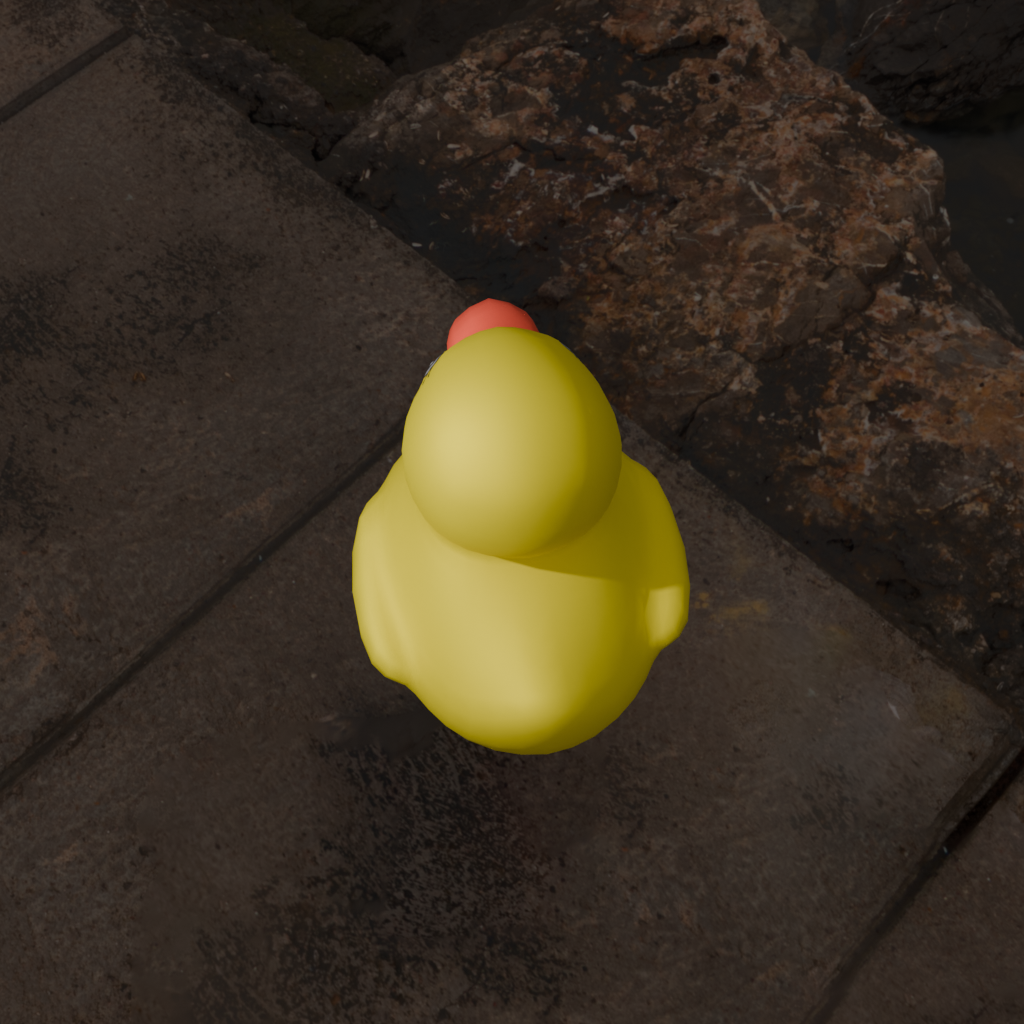
an image of a yellow rubber duck seen from <back_top> in a rocky pier extending into calm sea with a dramatic cloudy sky at sunset.